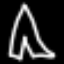
Label: The Eiffel Tower